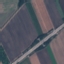
Land use / land cover: Highway